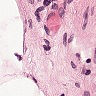
Metastatic tissue present: no